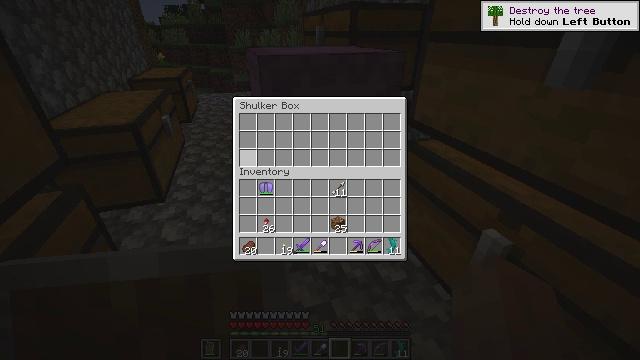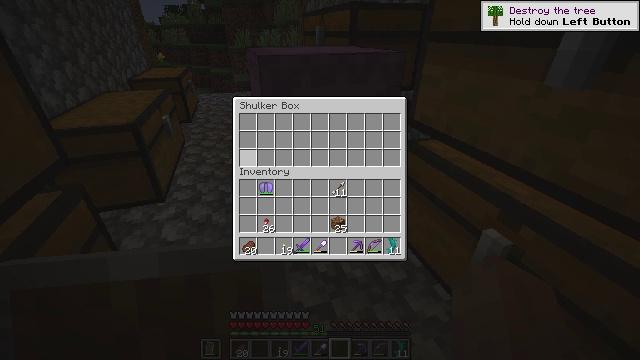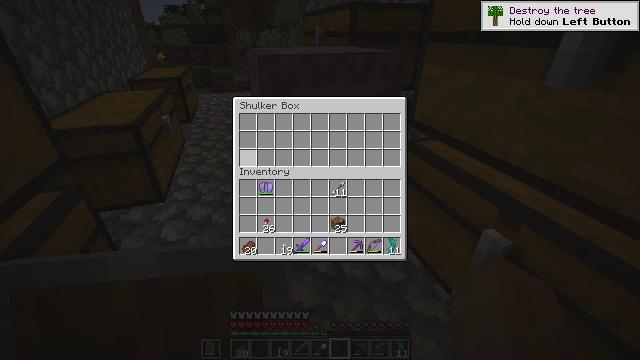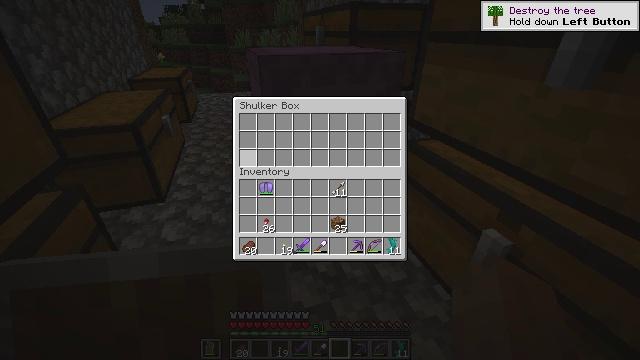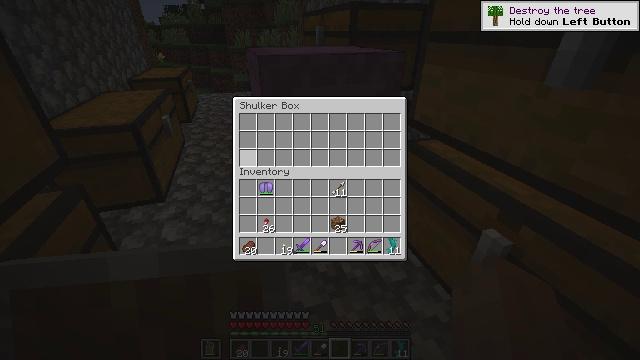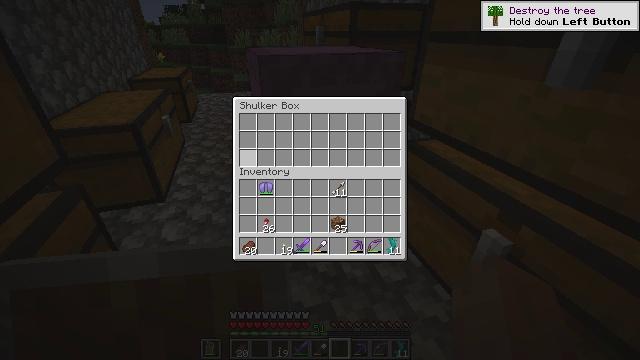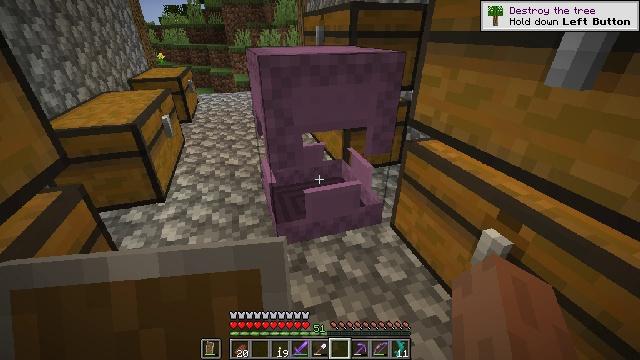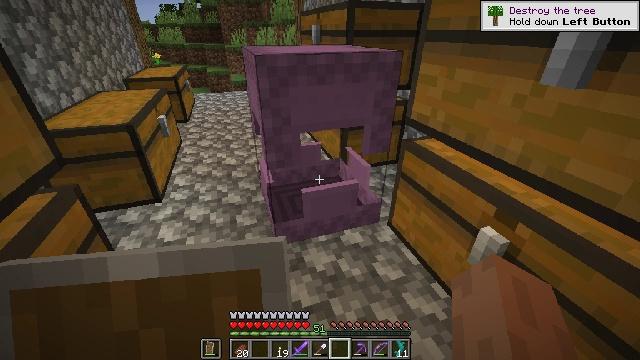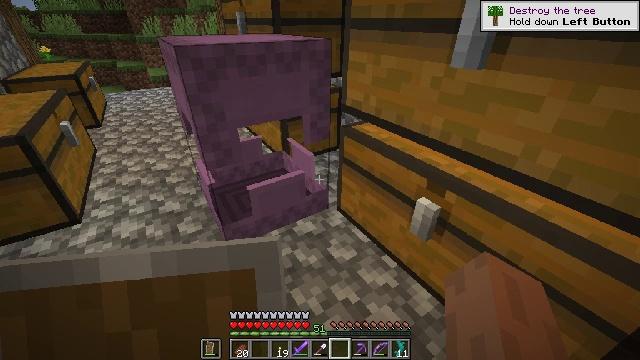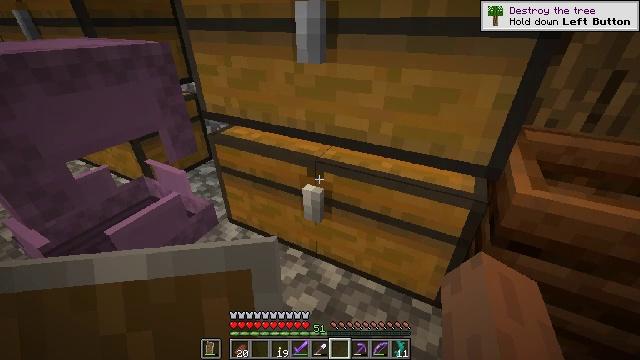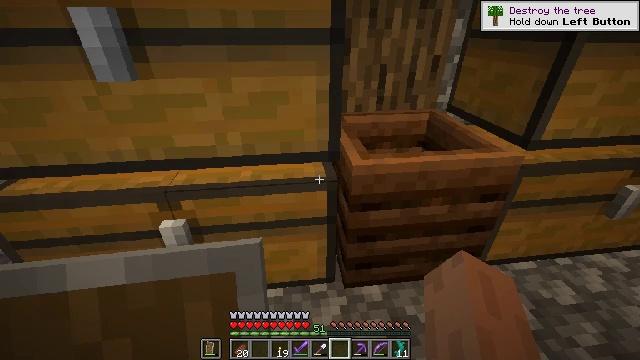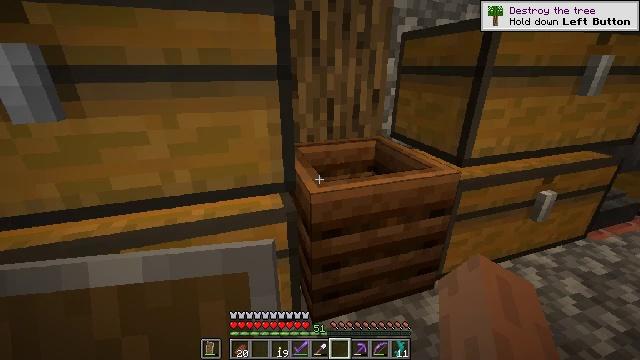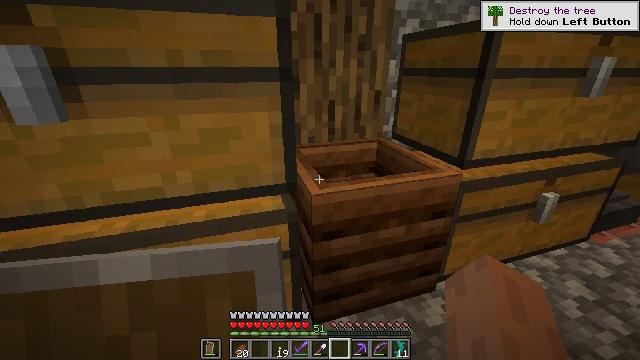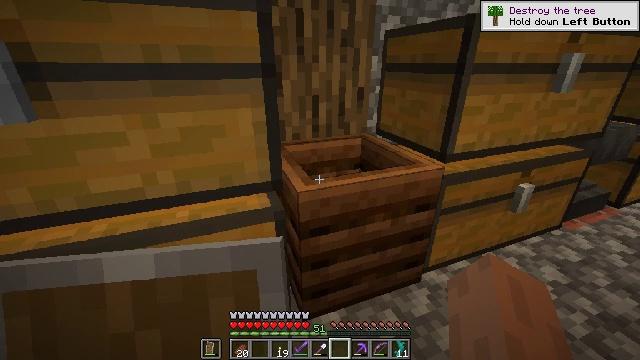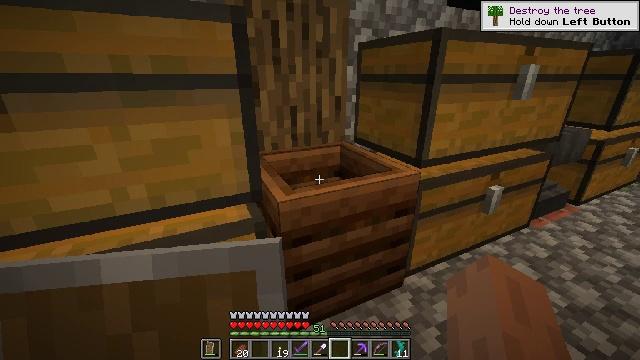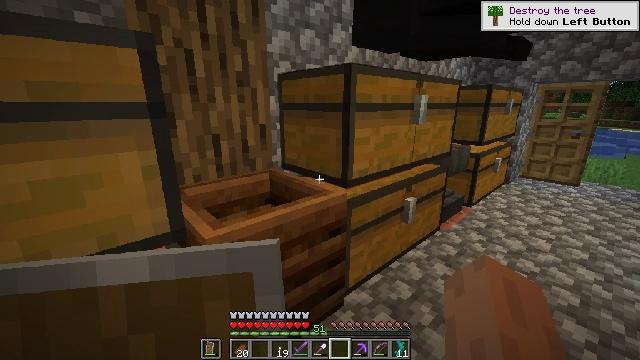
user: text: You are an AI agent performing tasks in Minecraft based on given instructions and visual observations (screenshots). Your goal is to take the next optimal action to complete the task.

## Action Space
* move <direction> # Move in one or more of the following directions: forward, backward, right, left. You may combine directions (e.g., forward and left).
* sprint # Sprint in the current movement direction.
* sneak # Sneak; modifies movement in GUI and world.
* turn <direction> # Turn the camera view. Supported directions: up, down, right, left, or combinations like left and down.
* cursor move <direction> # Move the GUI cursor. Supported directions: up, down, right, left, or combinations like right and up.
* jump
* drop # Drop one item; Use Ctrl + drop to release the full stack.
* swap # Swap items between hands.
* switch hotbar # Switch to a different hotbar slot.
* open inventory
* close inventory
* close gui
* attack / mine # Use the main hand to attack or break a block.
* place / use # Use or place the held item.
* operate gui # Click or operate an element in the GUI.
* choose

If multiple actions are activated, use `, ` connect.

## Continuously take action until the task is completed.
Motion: motion action
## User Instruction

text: Break the shulker box to collect it.
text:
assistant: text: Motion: sneak, use / place
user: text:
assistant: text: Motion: sneak, use / place
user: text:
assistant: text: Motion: sneak
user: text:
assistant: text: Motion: sneak
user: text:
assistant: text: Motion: sneak
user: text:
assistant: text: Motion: sneak, open inventory
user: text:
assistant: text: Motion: open inventory
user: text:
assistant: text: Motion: turn right and down
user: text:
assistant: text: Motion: turn right
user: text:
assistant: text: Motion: turn right and up
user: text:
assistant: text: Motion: turn right and up
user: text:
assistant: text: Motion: no_op
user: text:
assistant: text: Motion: turn right
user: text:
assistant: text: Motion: turn right and up
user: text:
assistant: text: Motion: turn right and up
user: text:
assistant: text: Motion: turn up
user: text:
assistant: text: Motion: turn right and up
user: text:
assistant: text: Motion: turn right and up
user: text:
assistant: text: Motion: no_op
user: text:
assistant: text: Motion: turn right
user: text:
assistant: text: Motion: use / place
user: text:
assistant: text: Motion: use / place
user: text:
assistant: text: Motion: no_op
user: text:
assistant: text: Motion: no_op
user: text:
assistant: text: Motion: no_op
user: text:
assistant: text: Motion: no_op
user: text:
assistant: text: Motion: no_op
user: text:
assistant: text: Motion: no_op
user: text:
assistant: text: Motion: turn down
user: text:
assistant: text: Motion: sneak, turn down